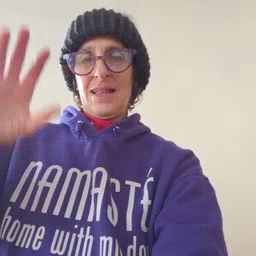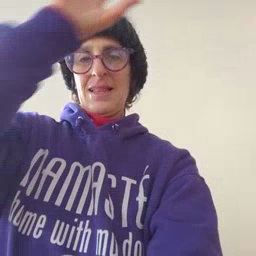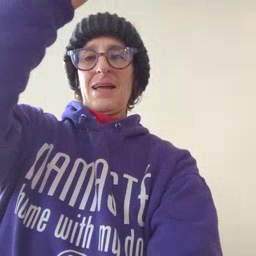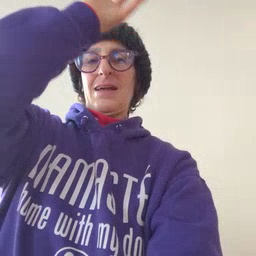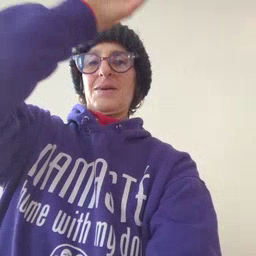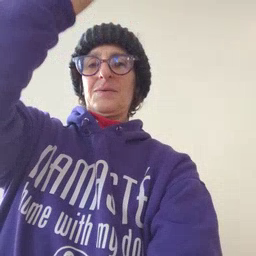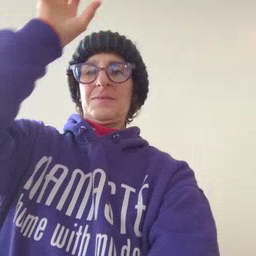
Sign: cloud